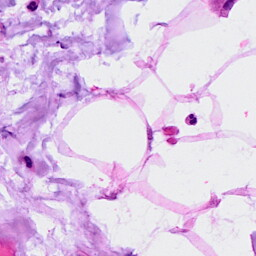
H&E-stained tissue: Breast